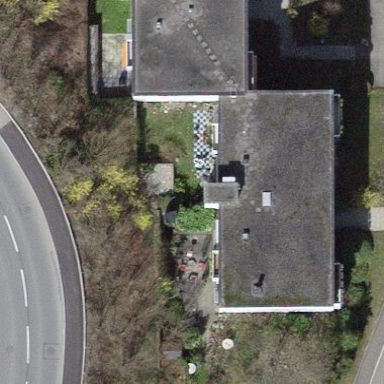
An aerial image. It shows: Residential building.